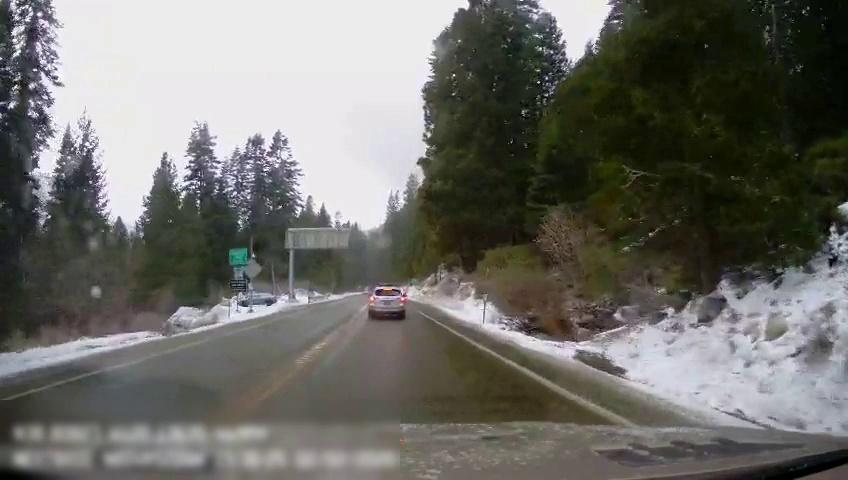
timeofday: Day
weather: Snowy
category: Drivable Space
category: Vehicles | Car
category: Vehicles | SUV
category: Lanes | Current Lane
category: Lanes | Opposite Lane
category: Lanes | Opposite Lane
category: Lanes | Current Lane
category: Traffic | Signs
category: Traffic | Signs